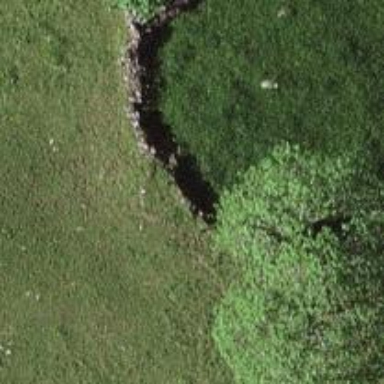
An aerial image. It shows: Wall made of dry stone.